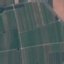
Land use / land cover class: PermanentCrop